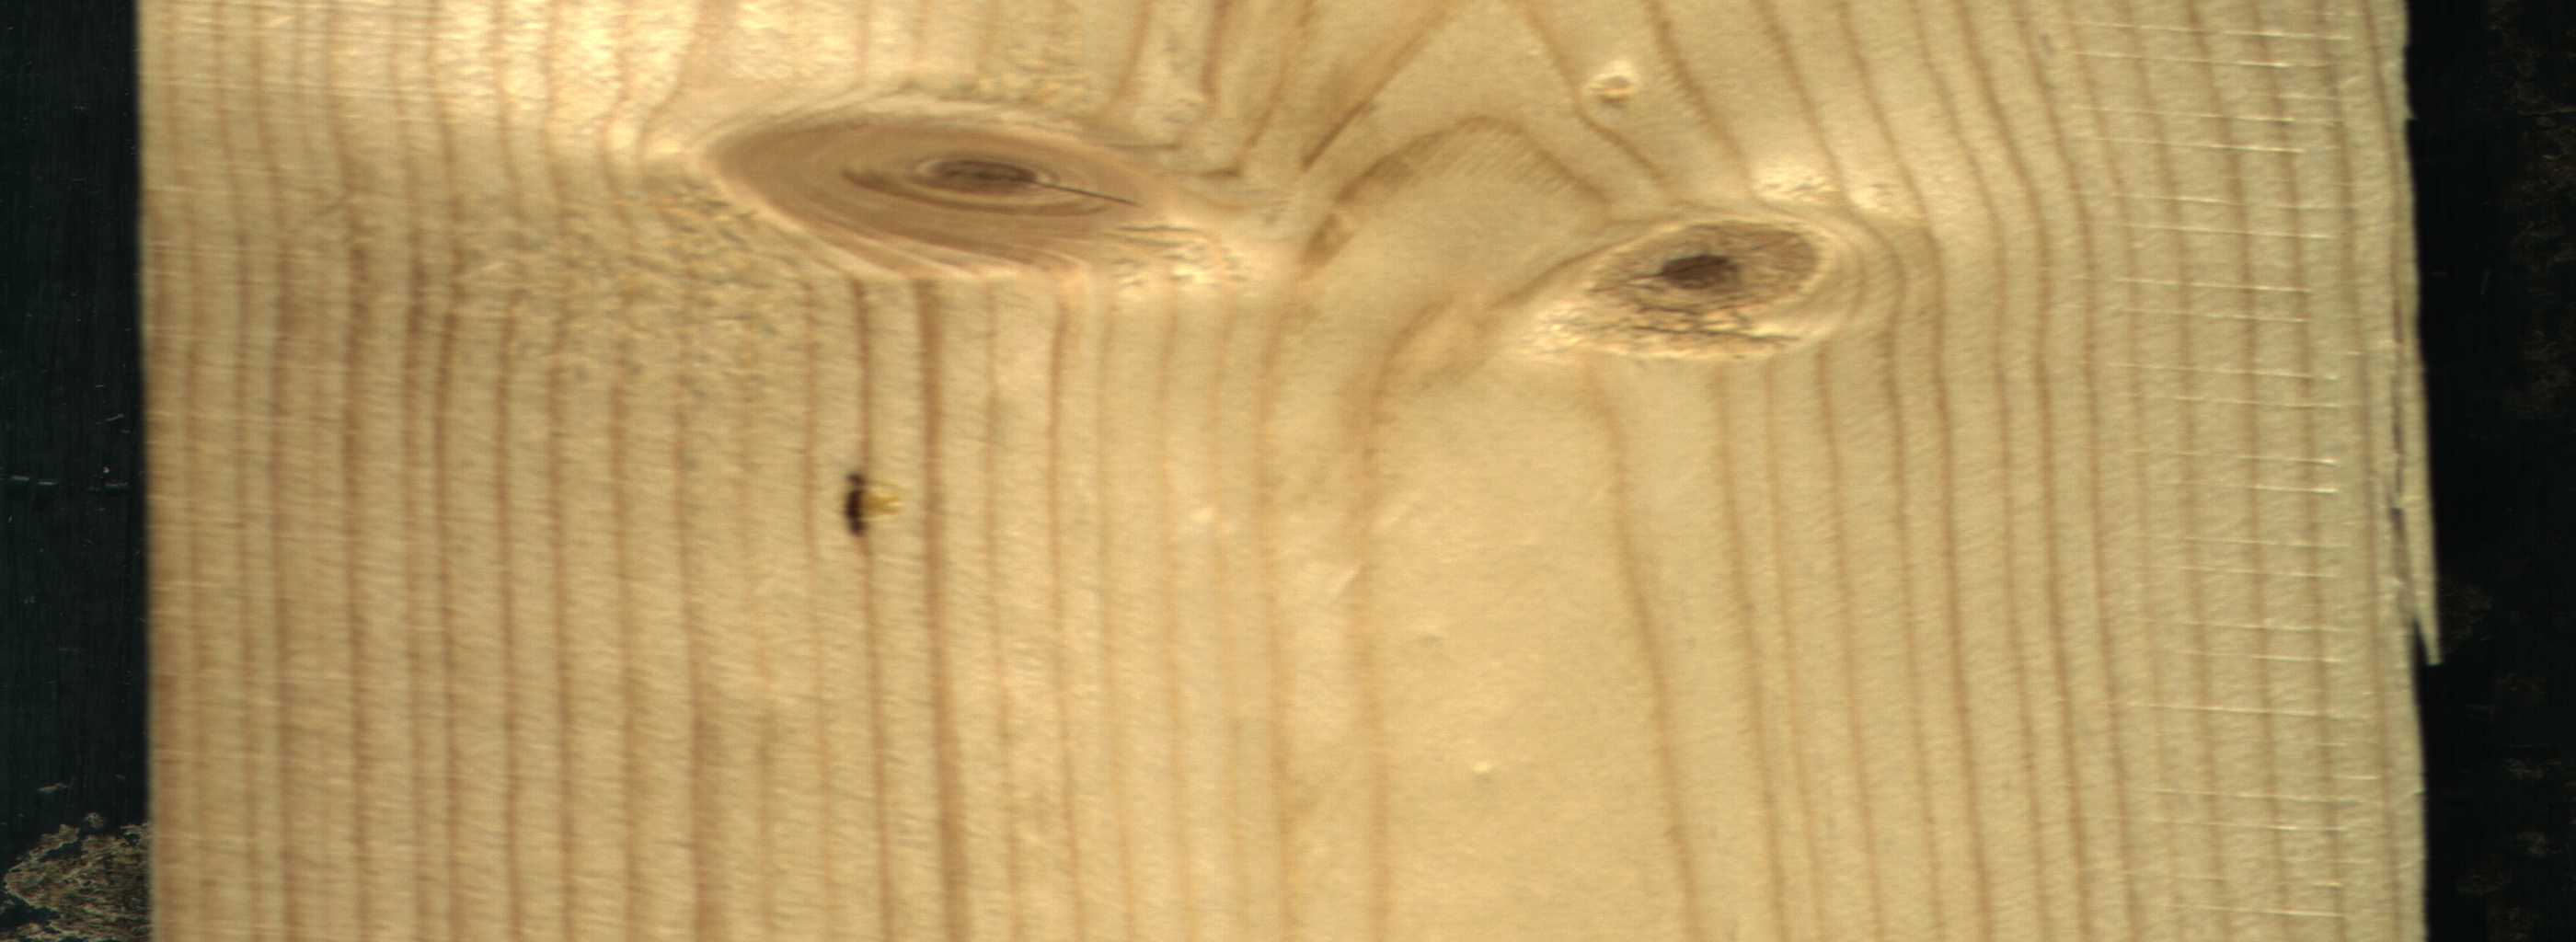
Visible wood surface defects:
resin
Live_Knot
Live_Knot